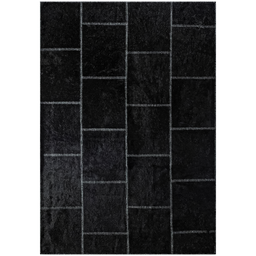
Label: decoration